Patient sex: M
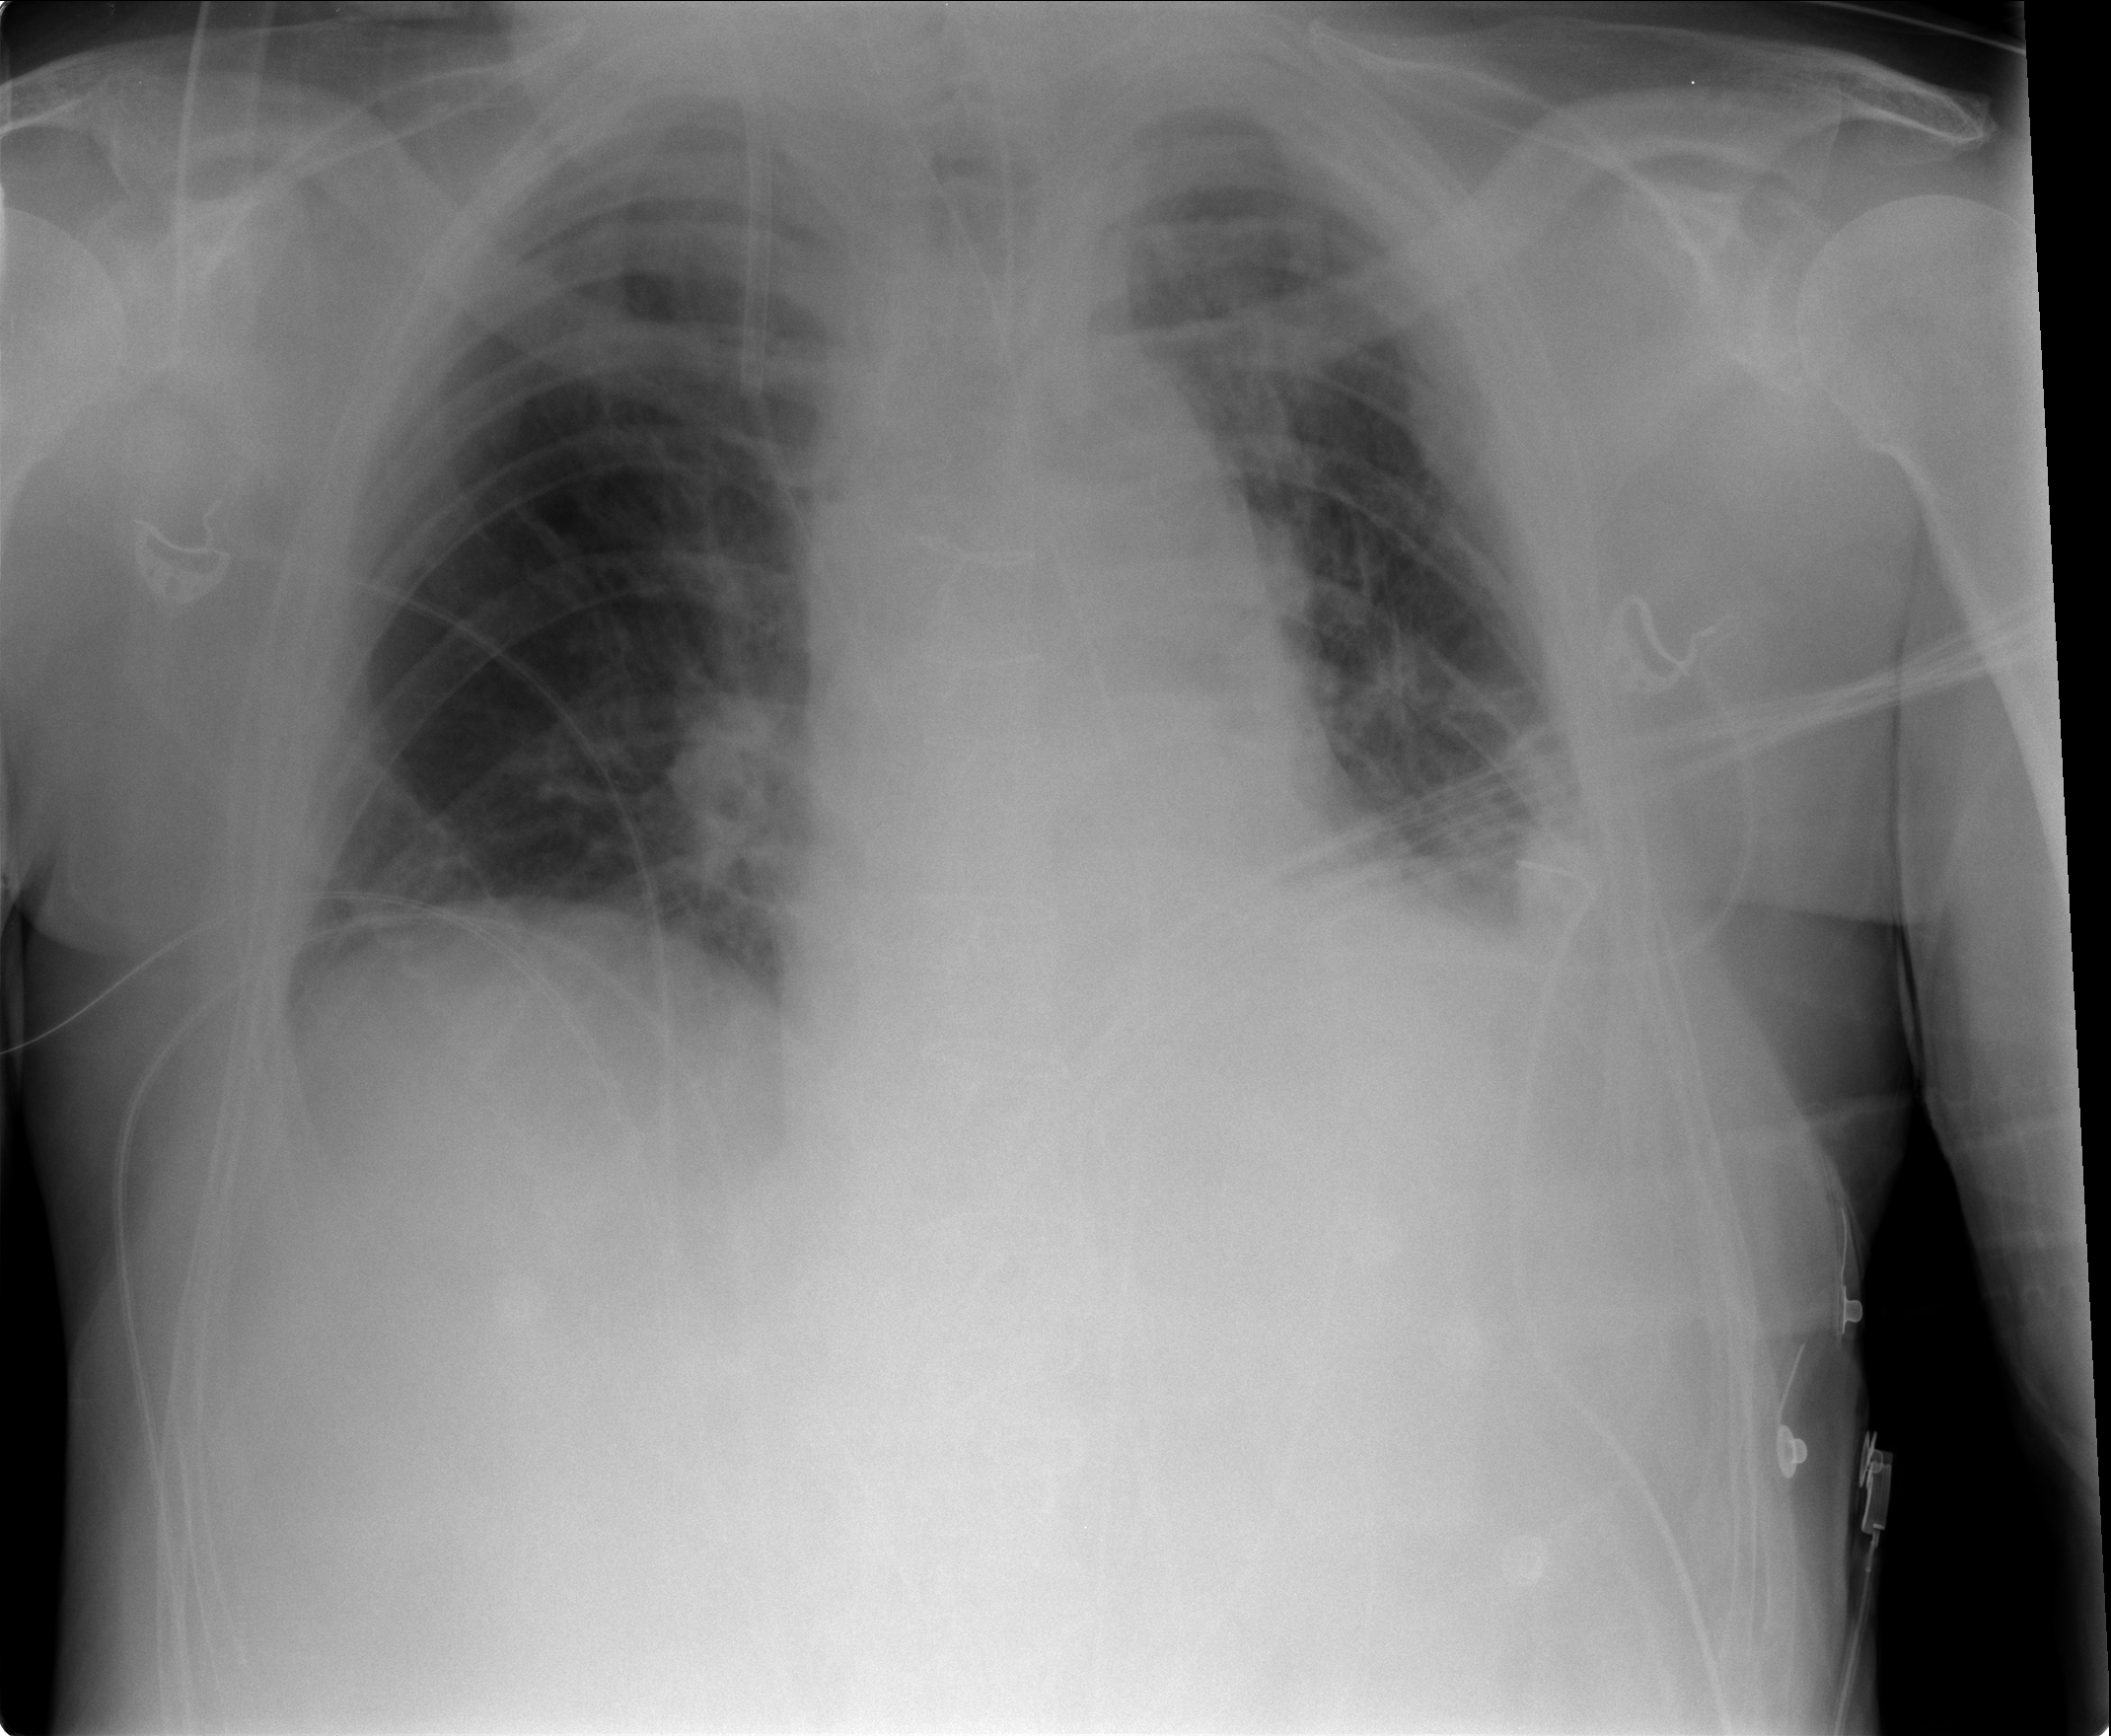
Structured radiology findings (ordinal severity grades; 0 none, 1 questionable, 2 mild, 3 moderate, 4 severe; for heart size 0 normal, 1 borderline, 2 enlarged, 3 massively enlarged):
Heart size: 0
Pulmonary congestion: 0
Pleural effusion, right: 0
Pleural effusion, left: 2
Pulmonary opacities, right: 0
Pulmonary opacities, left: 0
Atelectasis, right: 0
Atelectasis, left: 2